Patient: sex F, age 66
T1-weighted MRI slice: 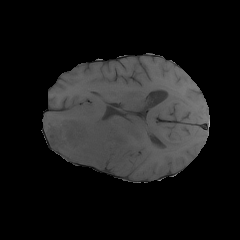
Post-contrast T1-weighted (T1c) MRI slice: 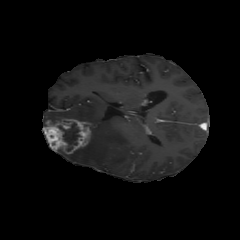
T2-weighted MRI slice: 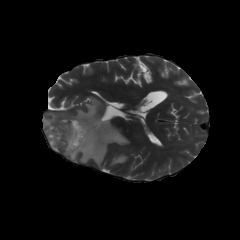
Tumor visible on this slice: yes
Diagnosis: Glioblastoma, IDH-wildtype
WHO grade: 4